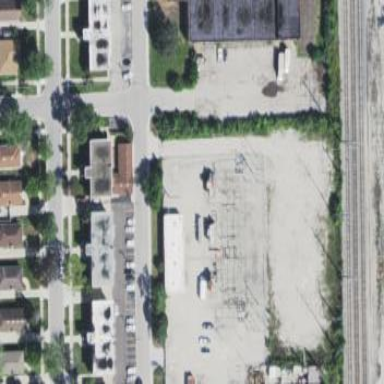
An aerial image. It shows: Outdoor distribution level power substation.